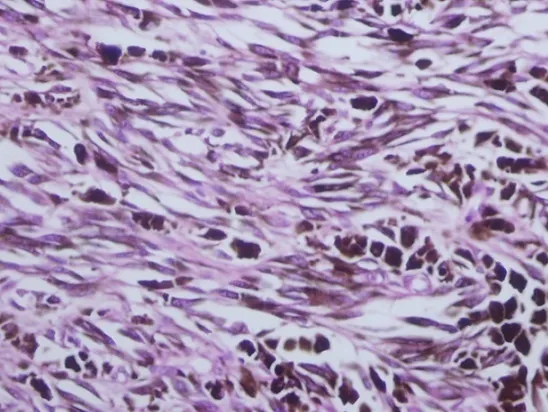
Showing a tumor consisting of melanin producing spindle and pleomorhic cells are having large nuclei.
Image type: pathology (h&e)